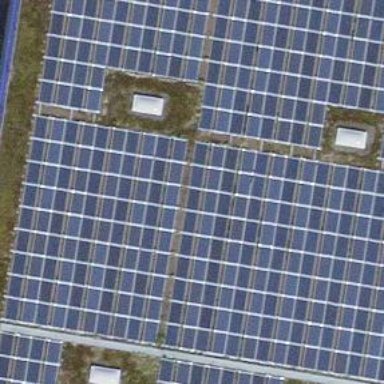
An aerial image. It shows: Solar power generator.